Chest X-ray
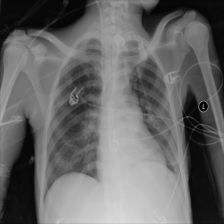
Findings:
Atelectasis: negative
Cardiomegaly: negative
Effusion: negative
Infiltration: positive
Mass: negative
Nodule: negative
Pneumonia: negative
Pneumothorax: negative
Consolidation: negative
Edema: negative
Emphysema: negative
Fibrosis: negative
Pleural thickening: negative
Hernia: negative